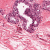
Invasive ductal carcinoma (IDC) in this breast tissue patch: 0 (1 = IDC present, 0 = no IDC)